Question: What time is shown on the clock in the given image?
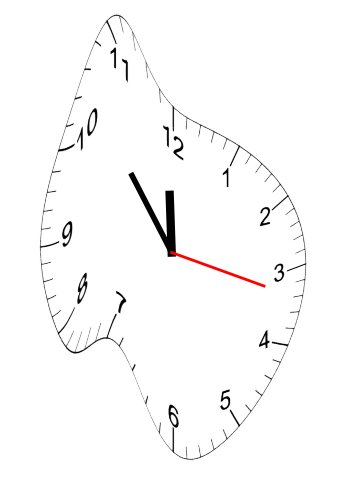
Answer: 11:53:17